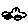
Label: car